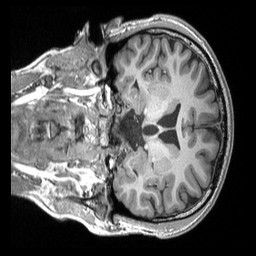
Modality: T1w
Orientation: coronal
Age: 24
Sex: male
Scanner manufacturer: siemens
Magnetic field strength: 3 T
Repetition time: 2.53 s
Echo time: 0.00298 s